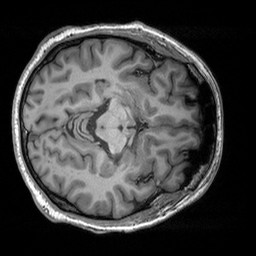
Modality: T1w
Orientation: axial
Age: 41
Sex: male
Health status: healthy
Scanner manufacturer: siemens
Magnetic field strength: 3 T
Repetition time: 2.3 s
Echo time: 0.00303 s